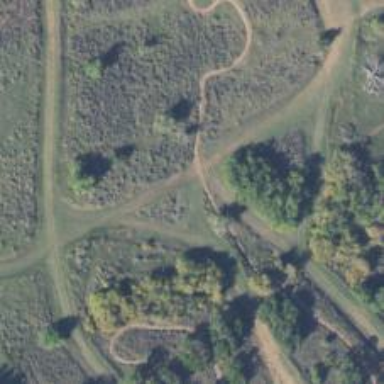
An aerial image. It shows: Advanced Nordic skiing trail groomed for both classic and skating styles.